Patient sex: M
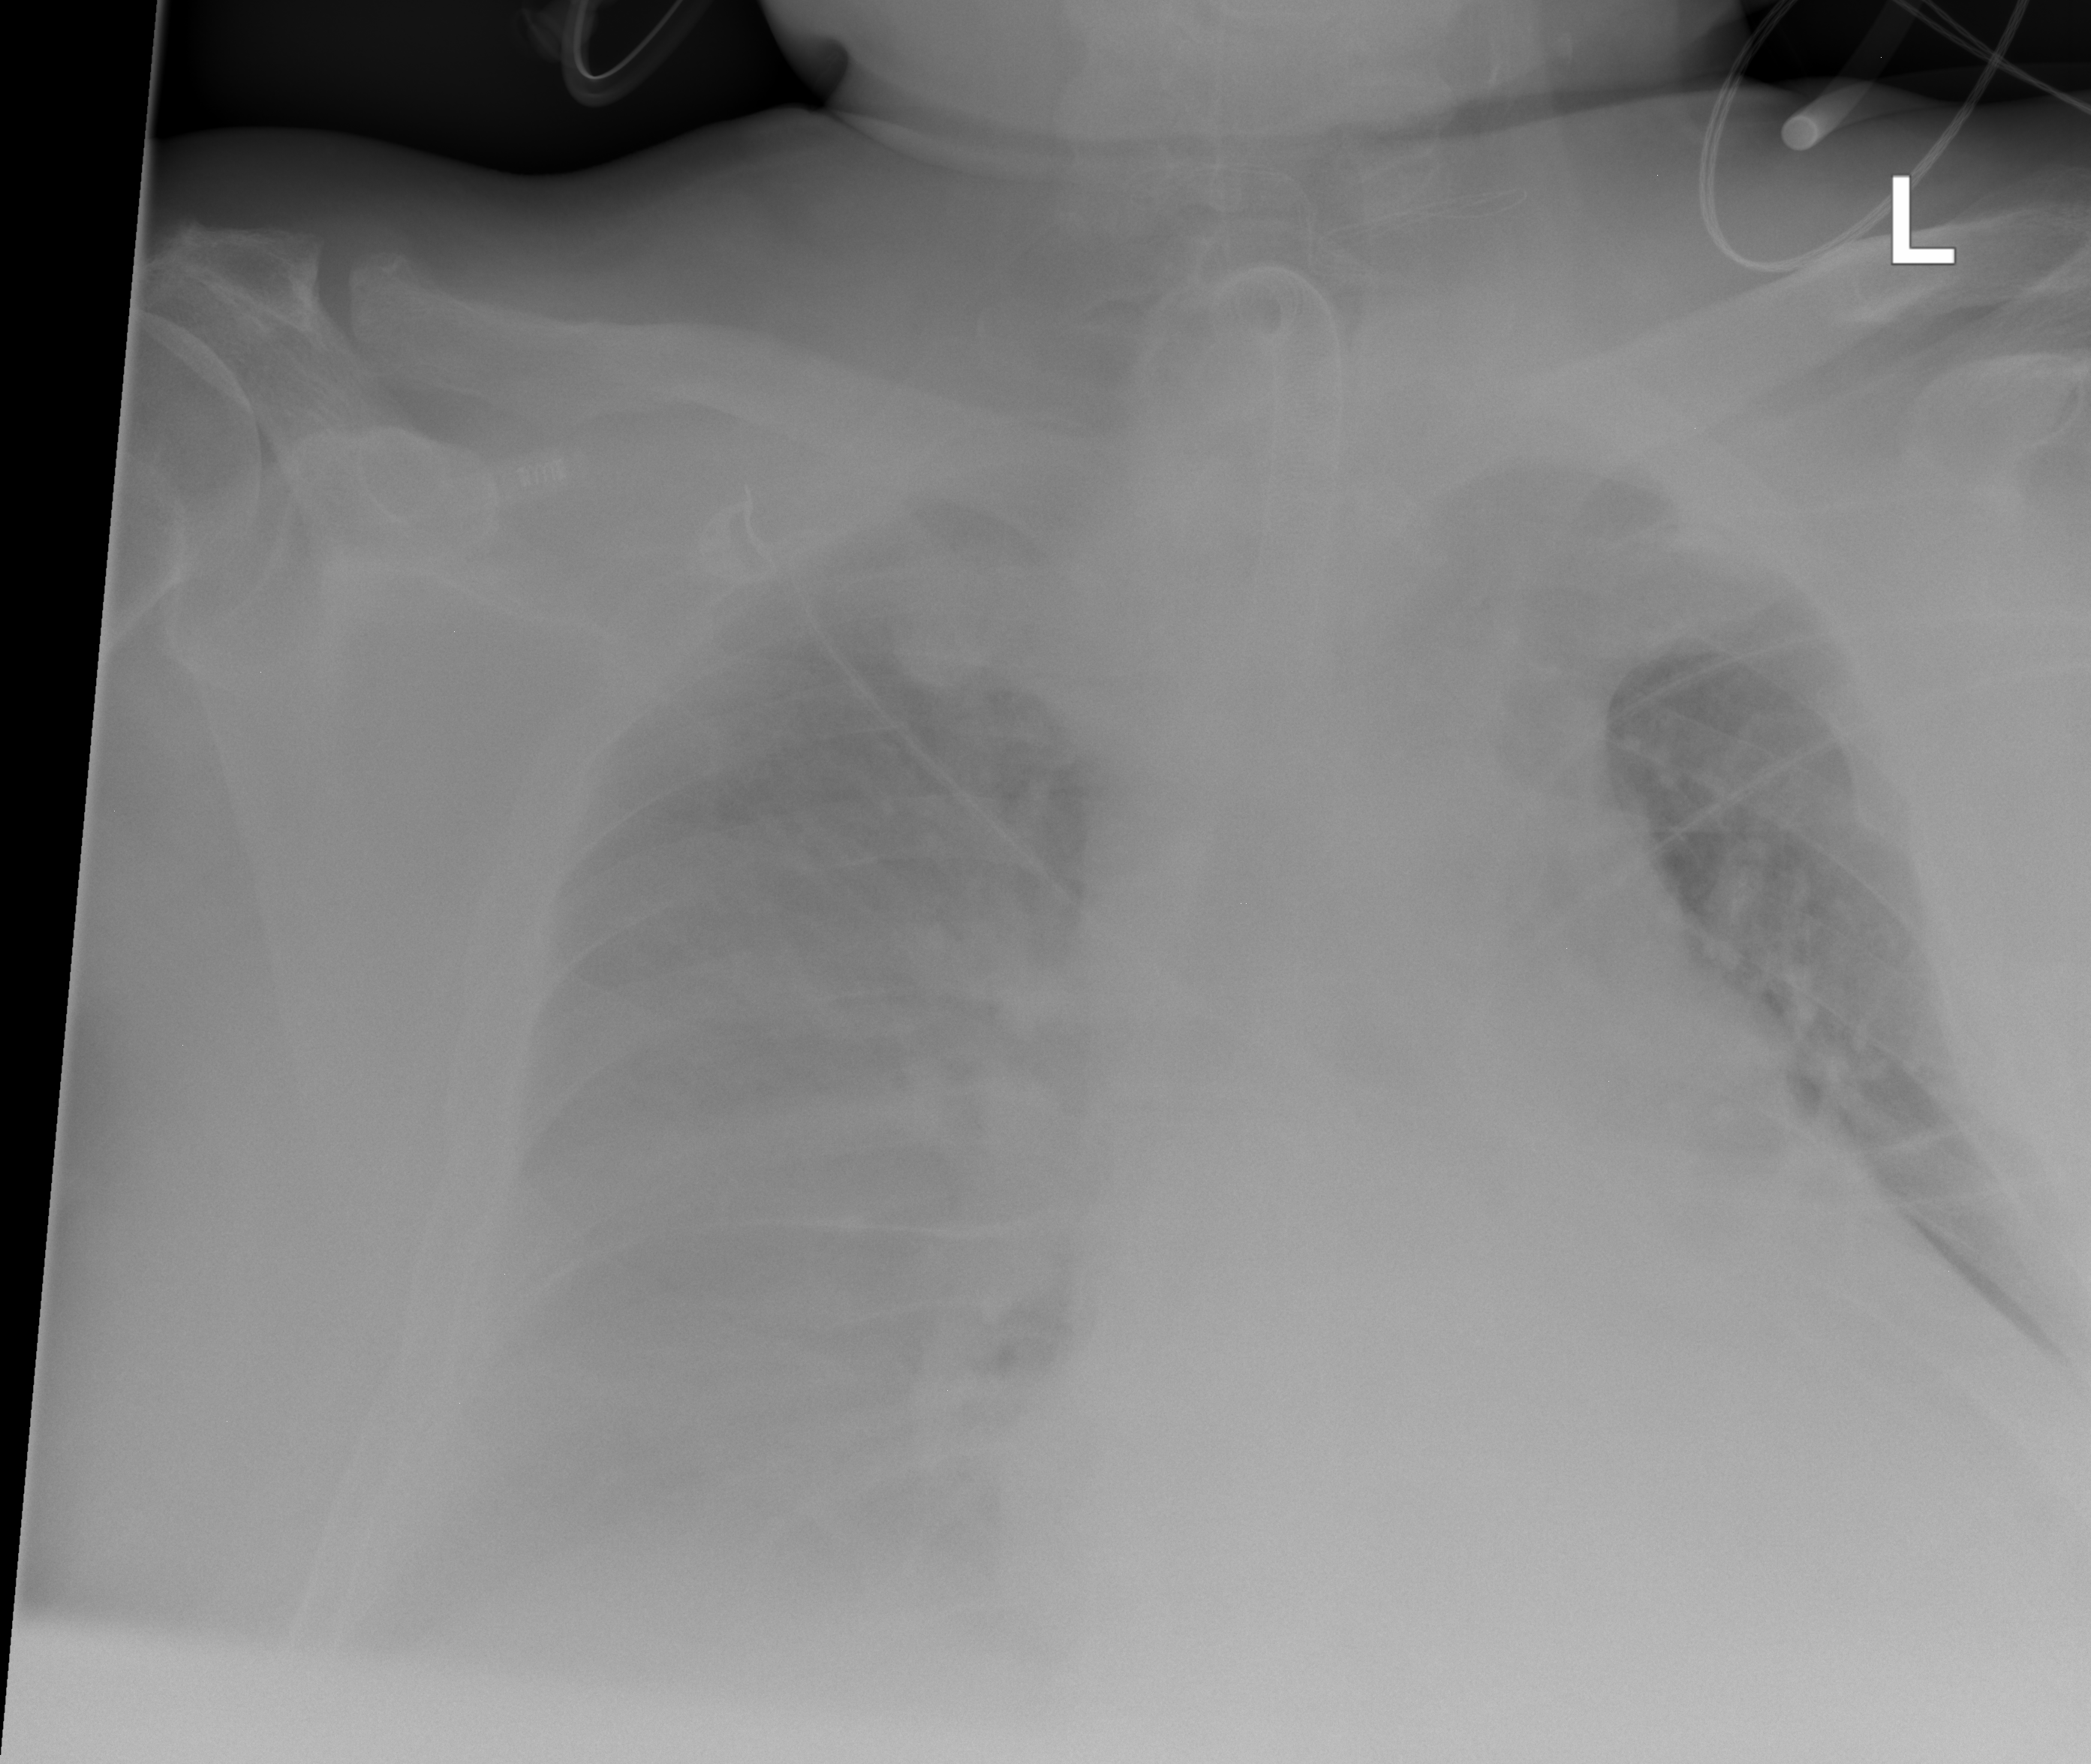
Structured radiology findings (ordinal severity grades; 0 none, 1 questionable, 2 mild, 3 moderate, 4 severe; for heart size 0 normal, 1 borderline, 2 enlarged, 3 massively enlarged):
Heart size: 2
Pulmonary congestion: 2
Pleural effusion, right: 3
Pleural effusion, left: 0
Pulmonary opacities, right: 0
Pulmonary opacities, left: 0
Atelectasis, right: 2
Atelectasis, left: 0